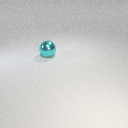
large cyan metal sphere